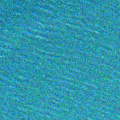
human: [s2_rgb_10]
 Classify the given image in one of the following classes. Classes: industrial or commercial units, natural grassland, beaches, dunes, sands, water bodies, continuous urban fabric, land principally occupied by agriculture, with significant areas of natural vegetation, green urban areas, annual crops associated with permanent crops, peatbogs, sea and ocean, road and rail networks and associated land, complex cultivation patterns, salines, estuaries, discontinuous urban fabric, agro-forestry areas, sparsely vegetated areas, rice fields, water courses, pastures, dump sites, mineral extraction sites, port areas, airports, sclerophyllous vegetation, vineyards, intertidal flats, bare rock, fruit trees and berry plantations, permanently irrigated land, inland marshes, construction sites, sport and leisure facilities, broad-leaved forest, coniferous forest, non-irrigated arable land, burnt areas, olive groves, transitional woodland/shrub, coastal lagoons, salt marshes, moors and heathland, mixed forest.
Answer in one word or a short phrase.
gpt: sea and ocean